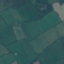
Land use / land cover class: Pasture